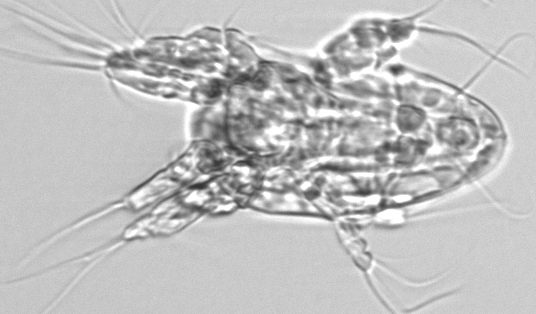
Label: Copepod_nauplii